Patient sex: M
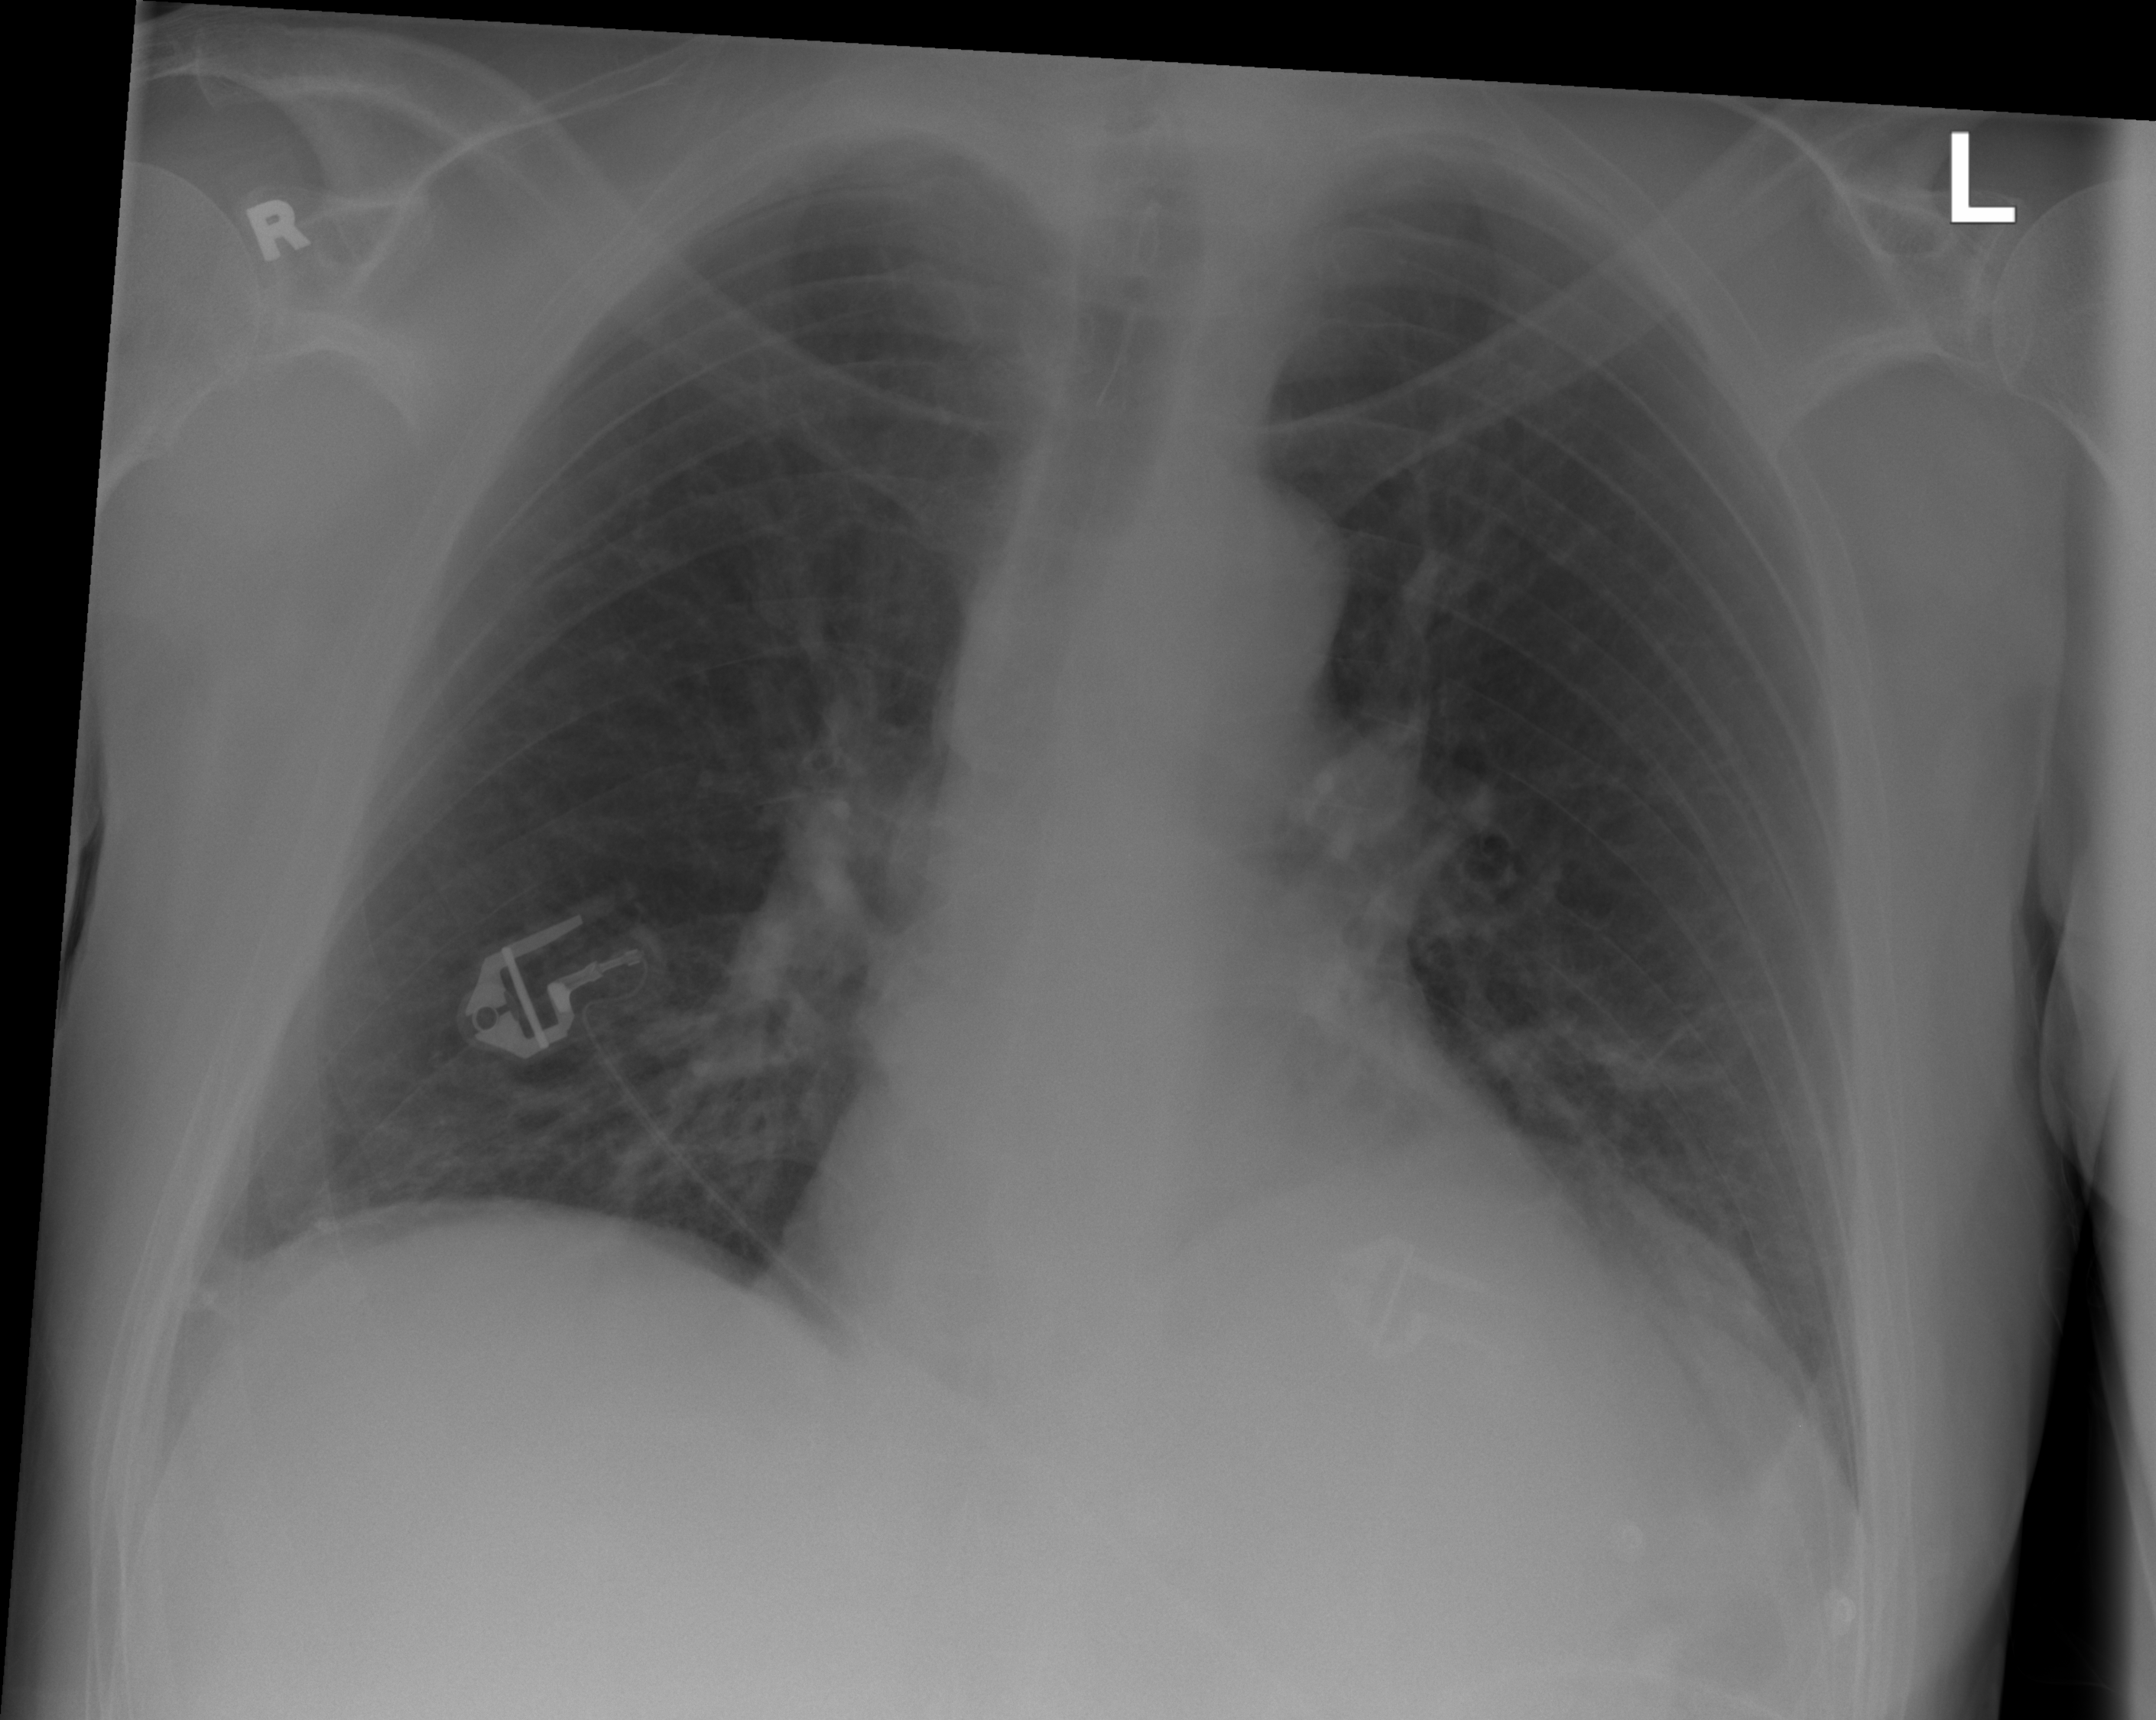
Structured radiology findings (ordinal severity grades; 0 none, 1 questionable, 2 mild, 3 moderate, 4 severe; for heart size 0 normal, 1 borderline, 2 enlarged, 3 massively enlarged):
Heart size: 1
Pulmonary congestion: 0
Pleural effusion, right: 0
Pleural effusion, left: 1
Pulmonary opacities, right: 2
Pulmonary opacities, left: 2
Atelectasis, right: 2
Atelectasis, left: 2